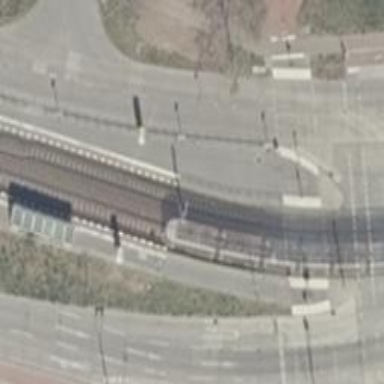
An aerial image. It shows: Tram stop position for public transport.